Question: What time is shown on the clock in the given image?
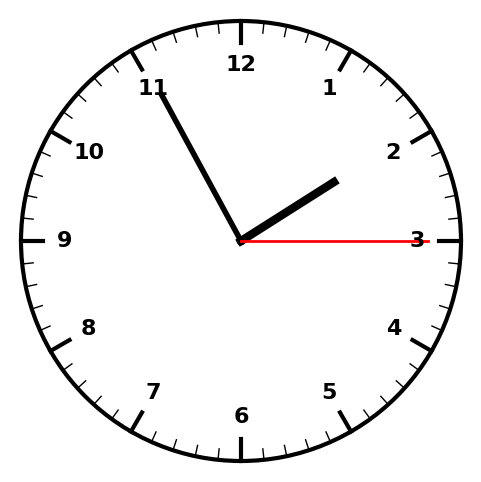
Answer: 01:55:15